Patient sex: F
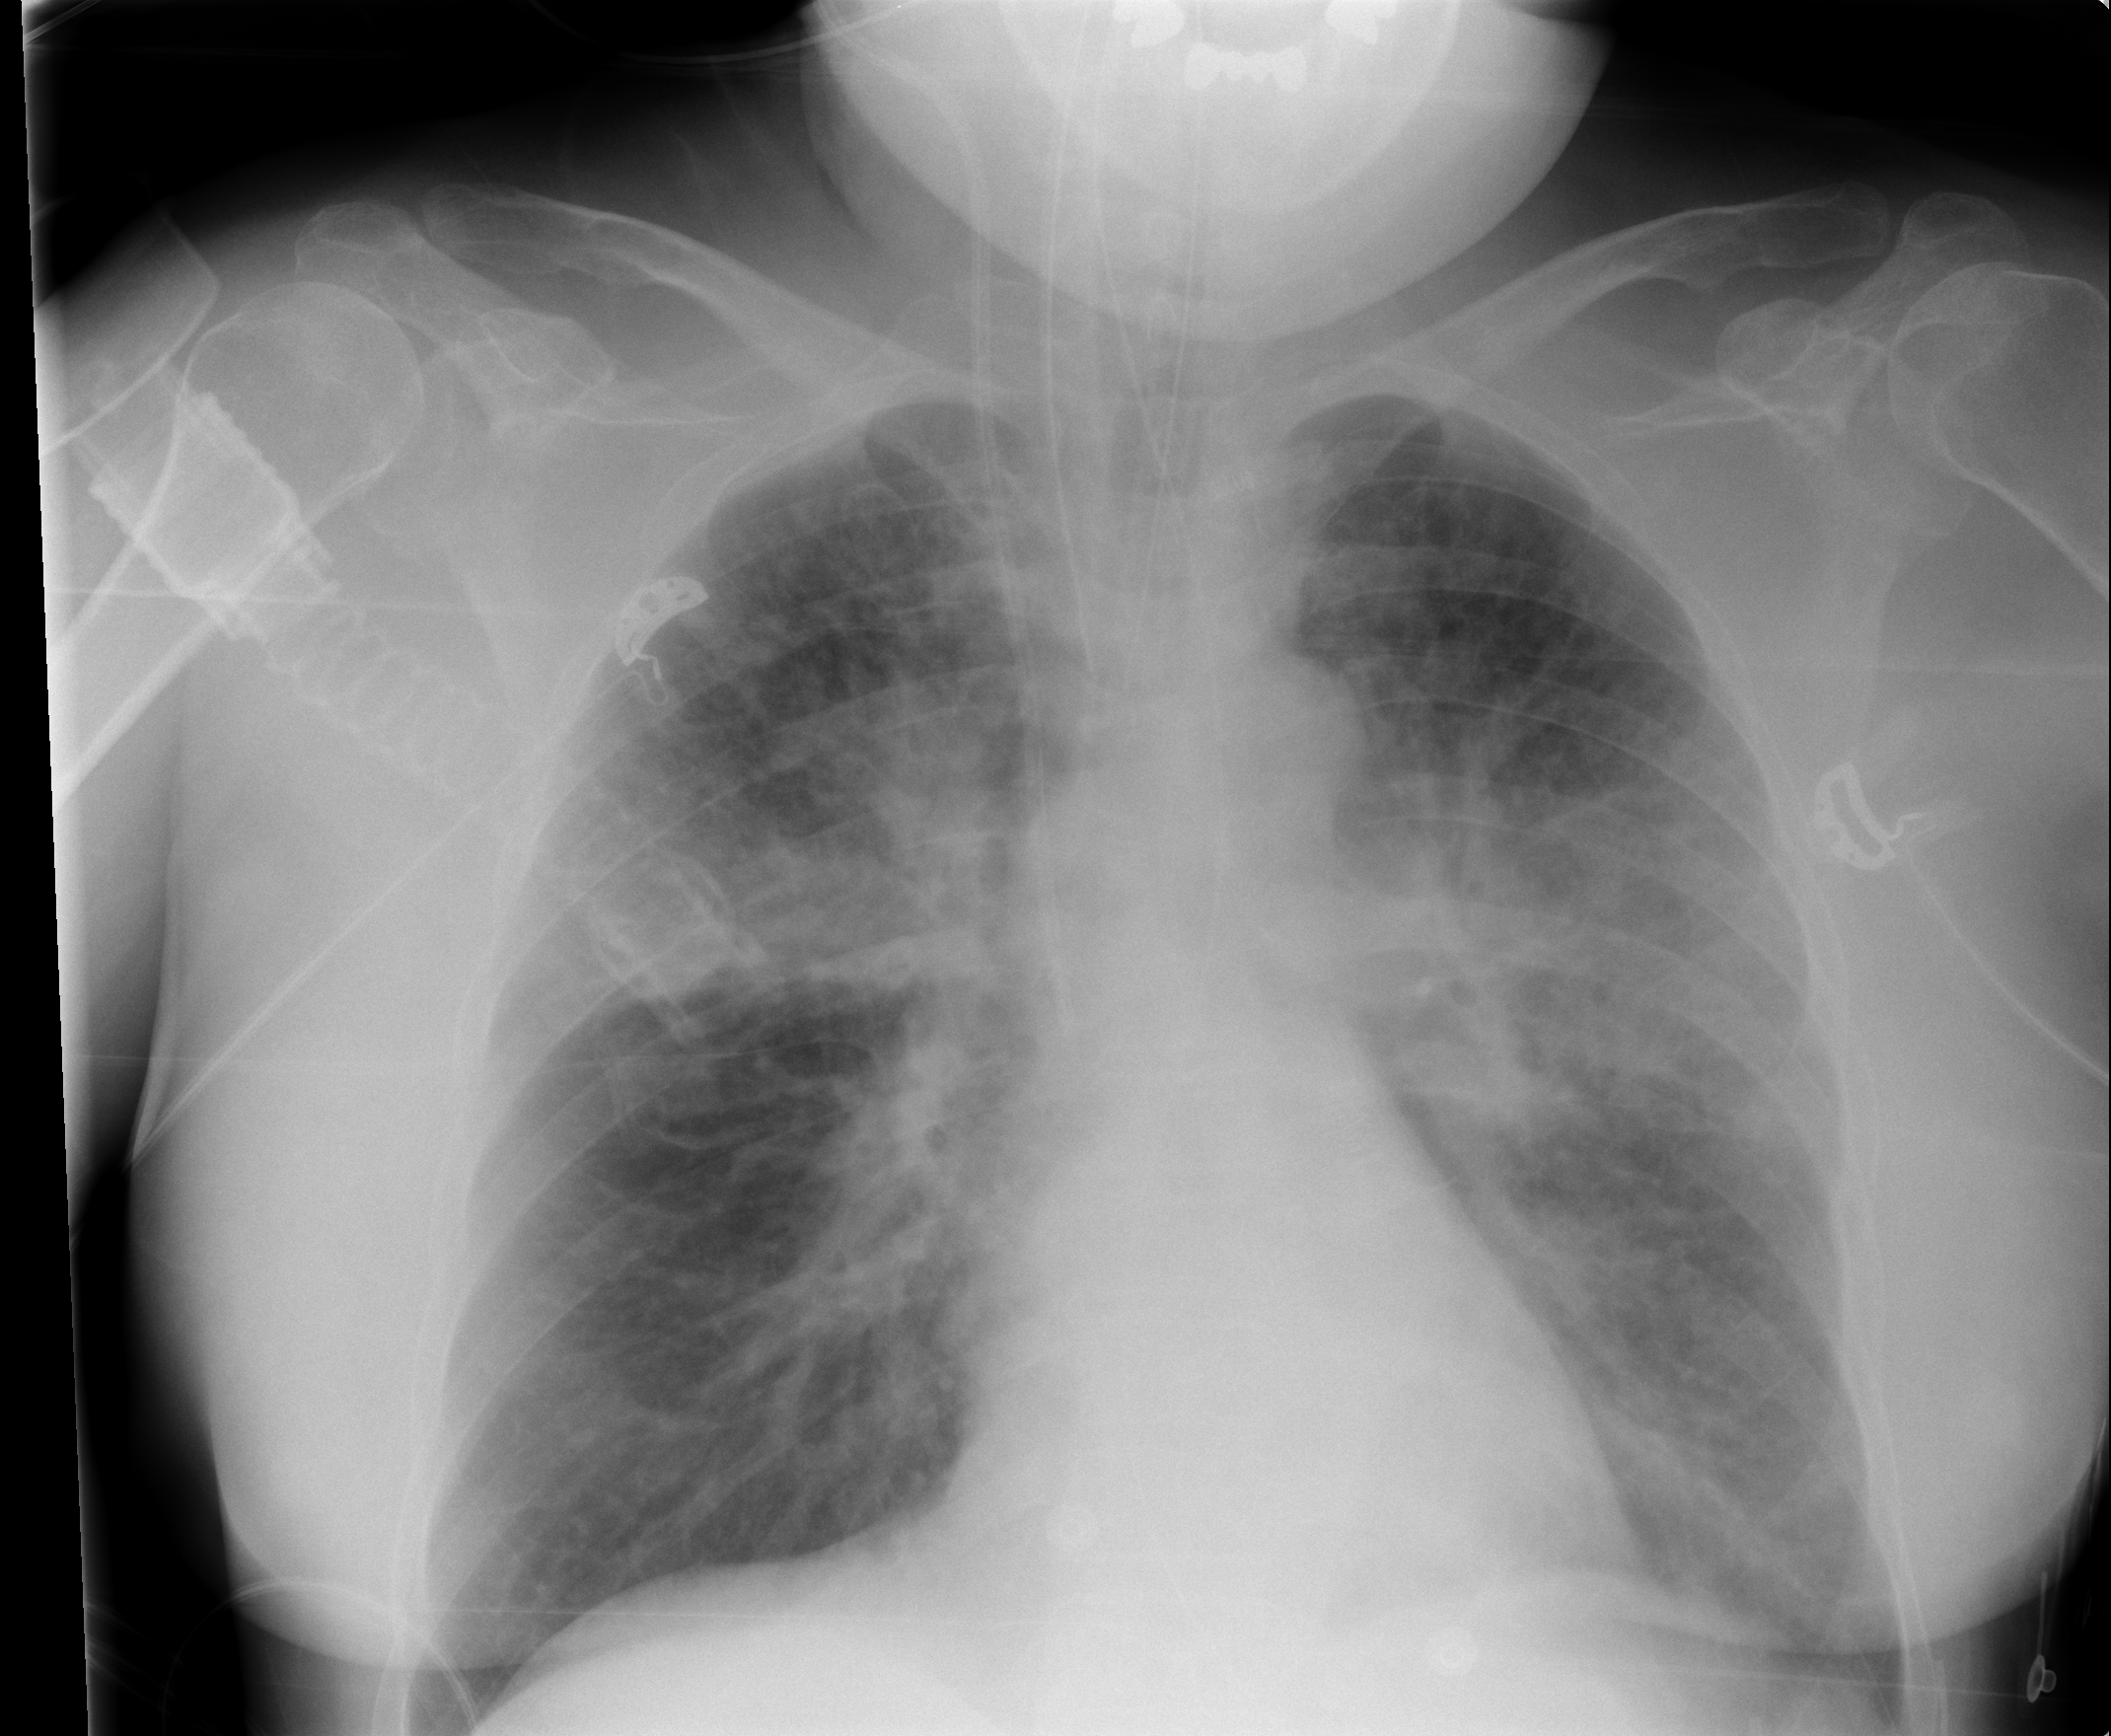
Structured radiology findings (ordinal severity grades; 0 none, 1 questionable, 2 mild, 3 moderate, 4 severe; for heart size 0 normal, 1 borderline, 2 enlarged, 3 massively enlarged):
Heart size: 0
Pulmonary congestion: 2
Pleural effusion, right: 0
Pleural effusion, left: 0
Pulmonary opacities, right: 3
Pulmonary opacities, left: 3
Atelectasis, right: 0
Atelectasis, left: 0